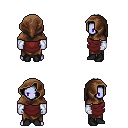
a pixel art fantasy rpg character, male body template, dark elf, purple skin, maroon tunic, robe skirt, gray long mohawk hairstyle, cloth hood, white cloth bracers, black shoes, four views (front, back, left, right), 2x2 character sprite sheet, small pixel art, hard edges, no anti-aliasing